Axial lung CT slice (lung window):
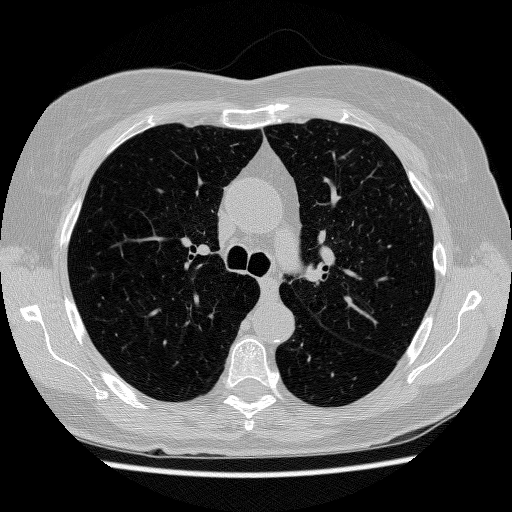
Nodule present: no